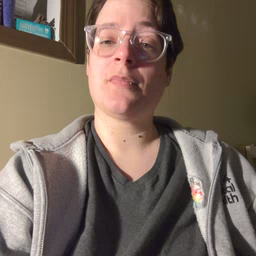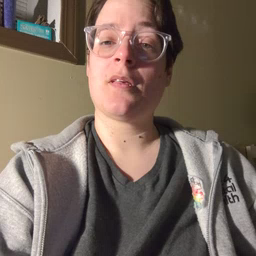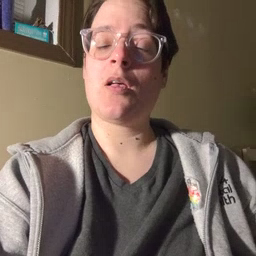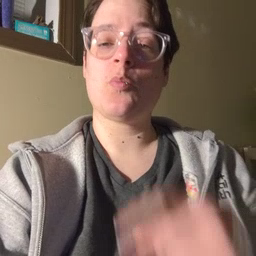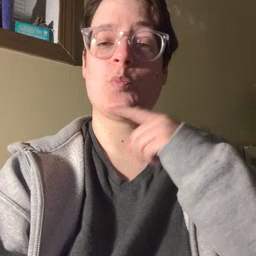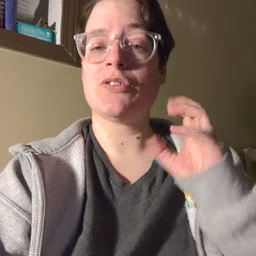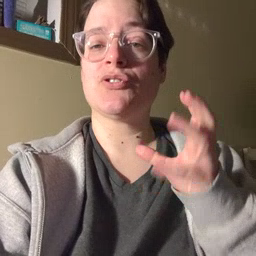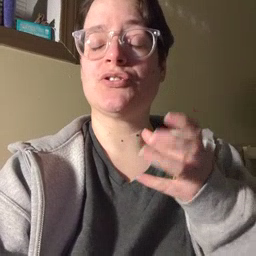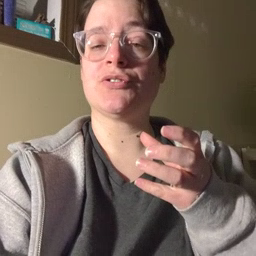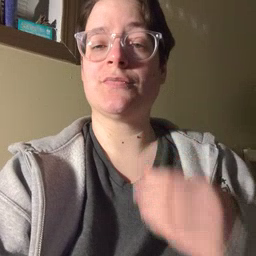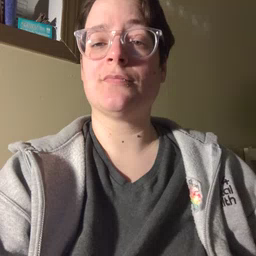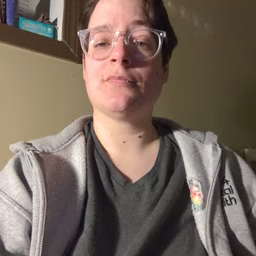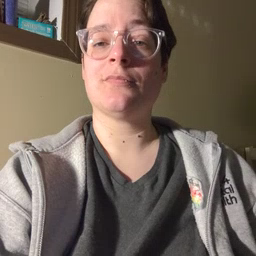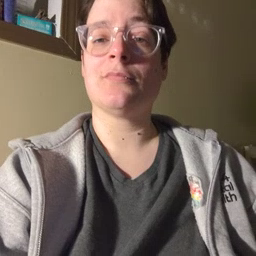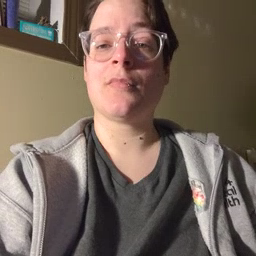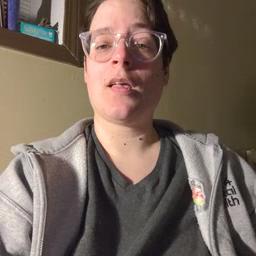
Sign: dryer